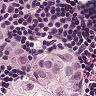
Metastatic tissue present: no